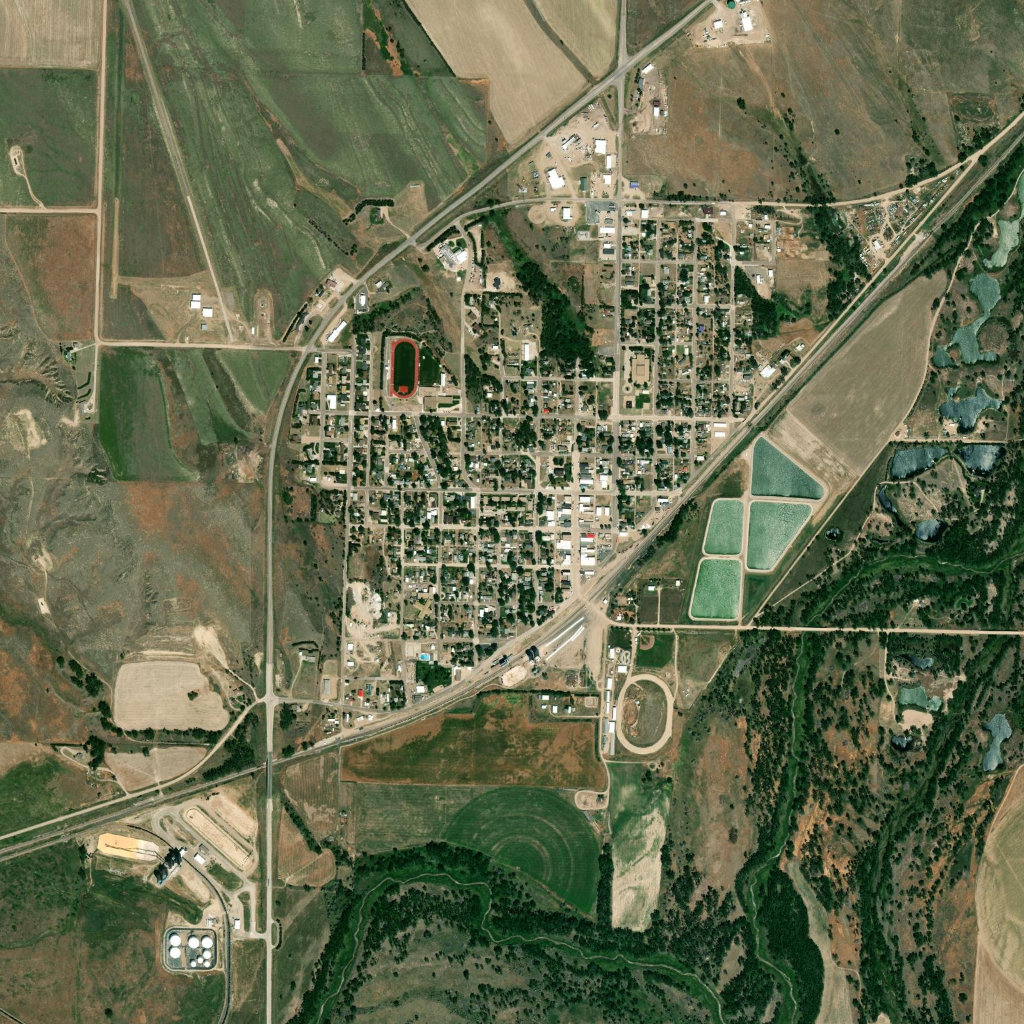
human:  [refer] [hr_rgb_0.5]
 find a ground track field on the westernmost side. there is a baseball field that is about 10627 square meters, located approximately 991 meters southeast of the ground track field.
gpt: <box>[[38, 33, 40, 38, 0]]</box>

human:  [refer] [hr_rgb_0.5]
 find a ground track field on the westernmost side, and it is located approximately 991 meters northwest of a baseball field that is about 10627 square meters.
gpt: <box>[[38, 33, 40, 38, 0]]</box>